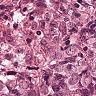
Metastatic tissue present: yes